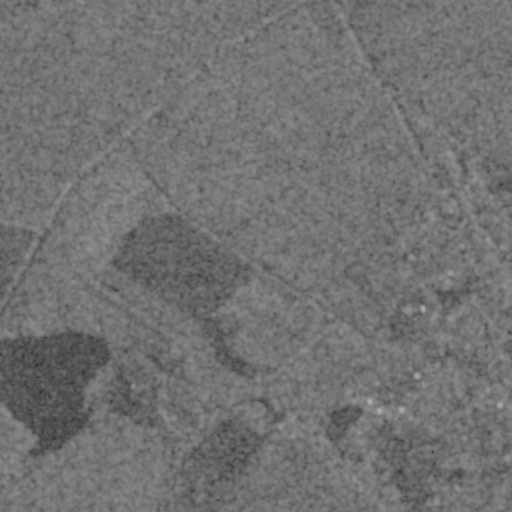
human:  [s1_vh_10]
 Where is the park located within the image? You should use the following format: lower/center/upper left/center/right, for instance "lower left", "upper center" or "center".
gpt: The park is located in the lower right of the image.
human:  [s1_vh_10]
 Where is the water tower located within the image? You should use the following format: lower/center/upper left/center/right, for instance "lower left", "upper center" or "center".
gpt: The water tower is located in the lower right of the image.
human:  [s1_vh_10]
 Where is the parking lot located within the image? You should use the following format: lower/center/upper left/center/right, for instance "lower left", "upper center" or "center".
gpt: There is no parking lot in the image.

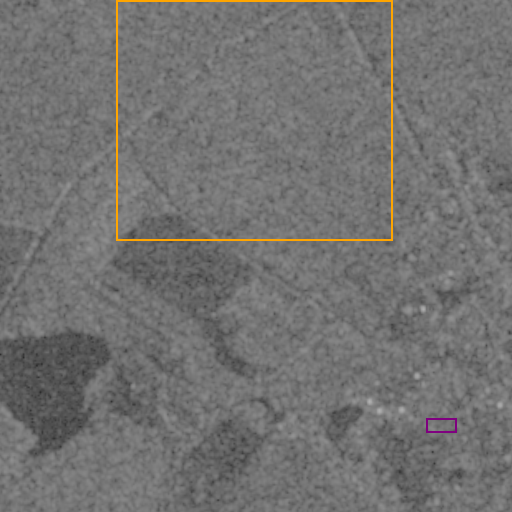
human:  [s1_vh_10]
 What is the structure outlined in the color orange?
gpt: The structure outlined in orange is a crop field.
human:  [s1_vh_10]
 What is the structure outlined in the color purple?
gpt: The structure outlined in purple is a park.
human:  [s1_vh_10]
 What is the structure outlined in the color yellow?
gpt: There is no yellow outline.